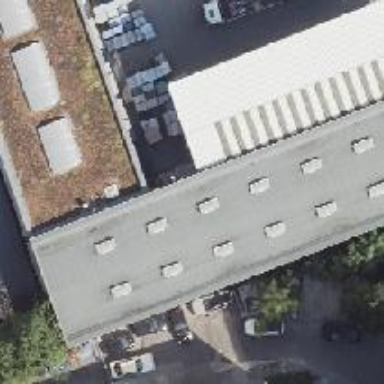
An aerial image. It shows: View of roof of building.